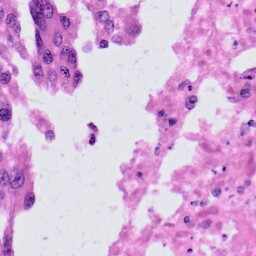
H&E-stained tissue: Skin